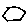
Label: hexagon